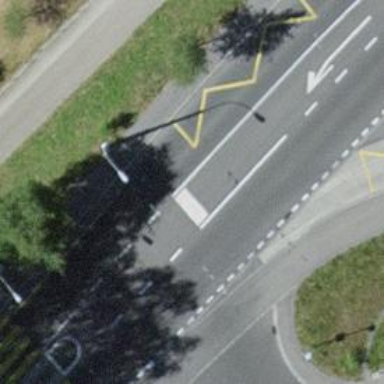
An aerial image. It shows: Secondary road with asphalt surface. It has cycle lane and trolley wires. Both sides of the road have separate sidewalks.